Question: I've designed a complicated bpmn solution and am having trouble finding information that explains the behavior that's occurring. I could derive the behavior from testing but that could take a long time, as the tool I'm using is quite cumbersome.
Here's a picture of the diagram, in hopes that someone will be able to explain the behavior that's occurring.

What's happening is this:
1. 'Approval Process' splits into four branches, the bottom branch being based on a conditional.
2. The top two branches converge on an inclusive gateway
3. The third branch converges on a different inclusive gateway
4. The fourth branch converges on both the original inclusive gateway, as well as the later inclusive gateway
I've included a few notes on the diagram to explain where it is failing. The task near the top right is never hit, and I believe consequently the final process isn't hit either. Anyone know where it's going wrong?
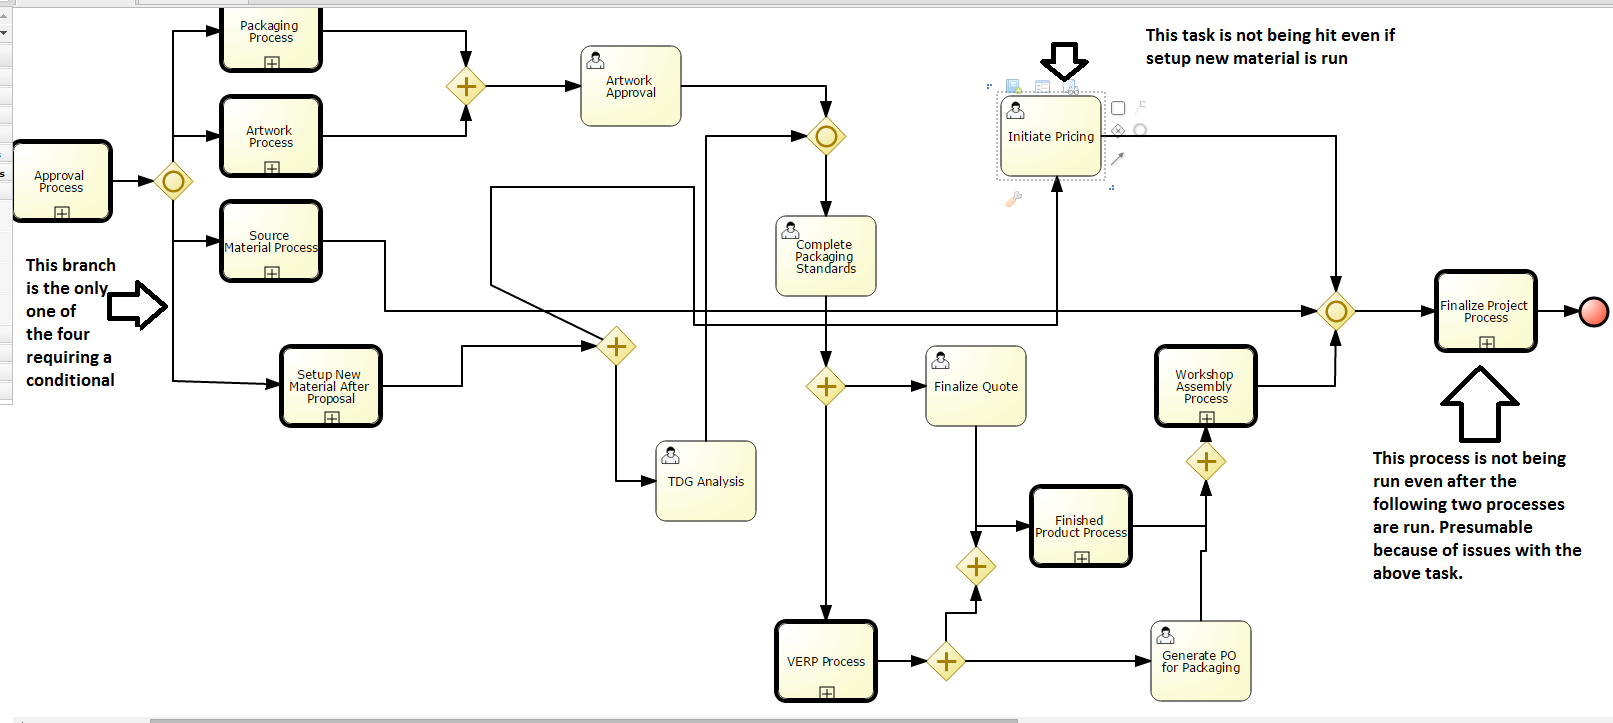
Answer: It turns out that the diagram above is defined how we wanted it to be. The issue turned out to be that the task which 'wasn't firing' was actually not given visibility for the type of user that we were running the workflow as. Since we couldn't see the task, we couldn't complete it, and so the final gateway was not progressing because an active branch was yet to reach it.
Doh!